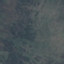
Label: HerbaceousVegetation